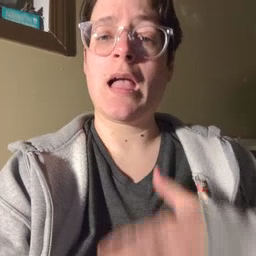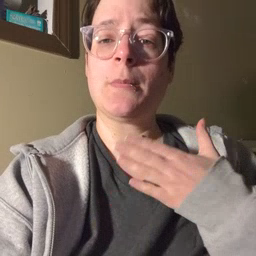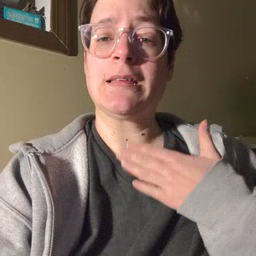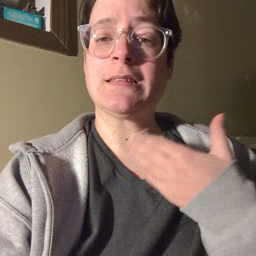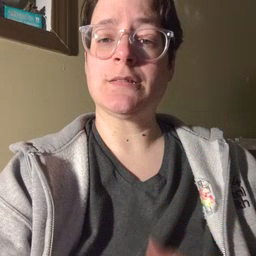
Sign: happy